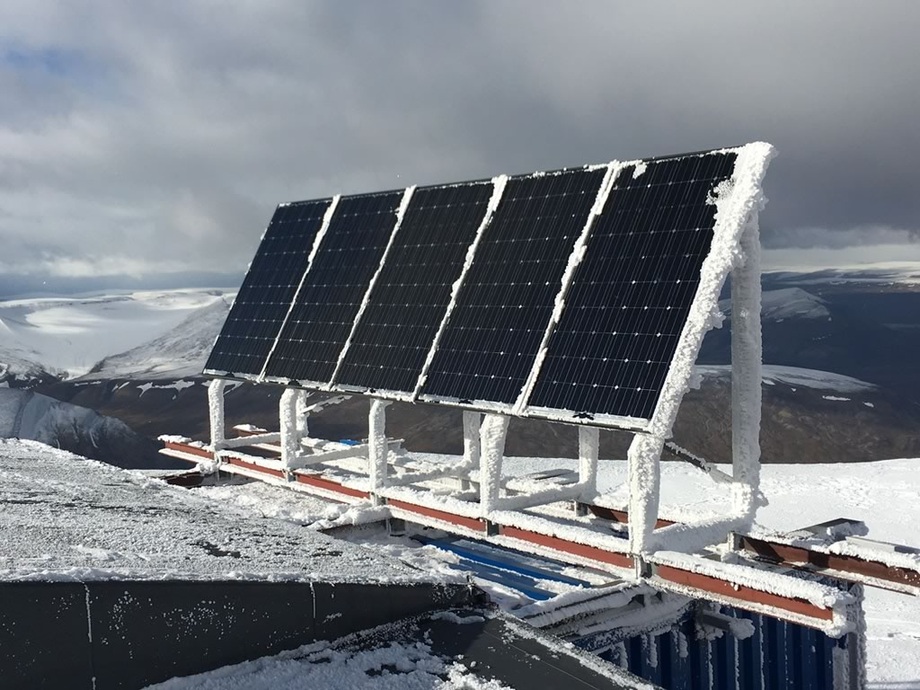
Label: Snow-Covered